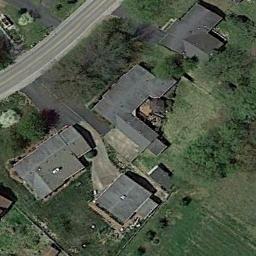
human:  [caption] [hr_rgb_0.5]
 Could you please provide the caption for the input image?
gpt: The trees in the mid-sized residential areas are not green .

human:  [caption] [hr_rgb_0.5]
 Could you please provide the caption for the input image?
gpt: The medium residential is on the grass next to some trees and road .

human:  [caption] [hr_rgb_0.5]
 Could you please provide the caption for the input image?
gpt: The medium residential area has some houses and trees on the grass and a road goes through the medium residential area .

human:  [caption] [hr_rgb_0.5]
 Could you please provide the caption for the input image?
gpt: There are many buildings in medium residential area .

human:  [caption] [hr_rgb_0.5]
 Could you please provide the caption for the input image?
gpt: There are some black buildings on green lawns on the  medium residential area .